Field crop: maize
Growth stage: 2
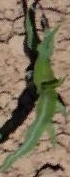
Species: maize